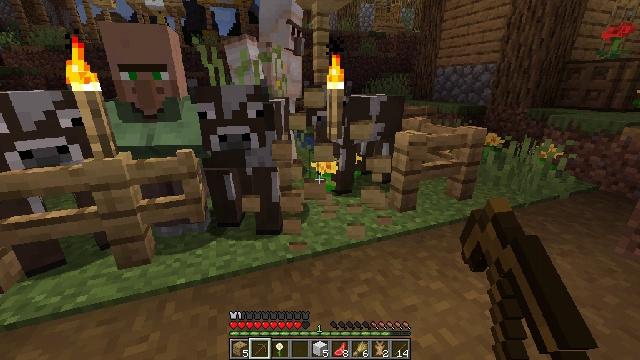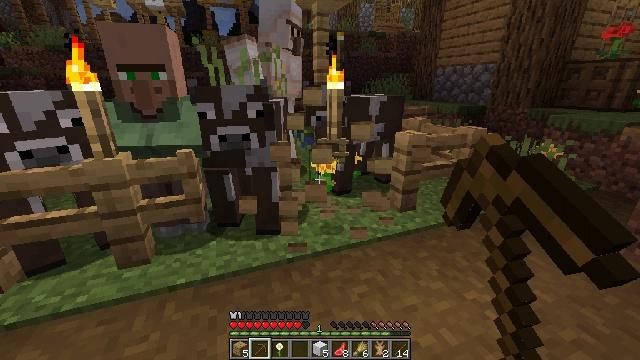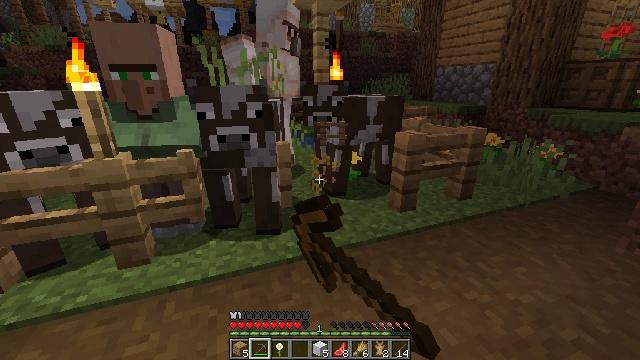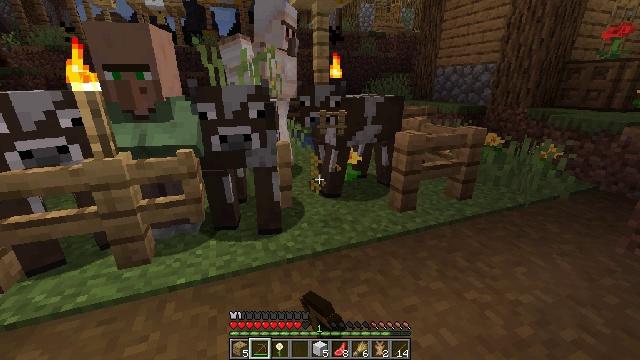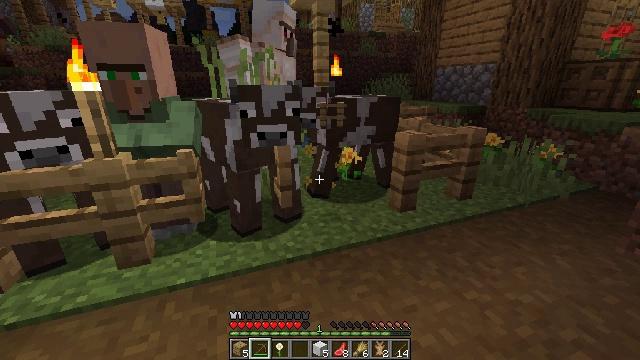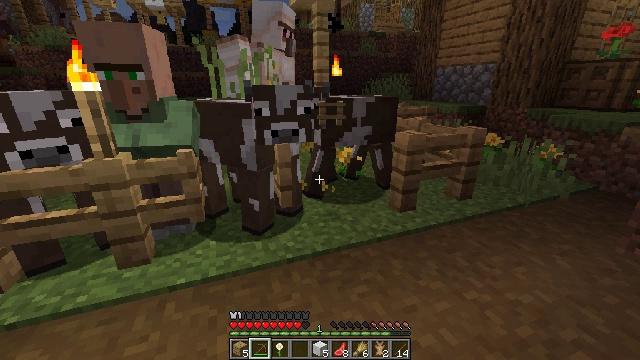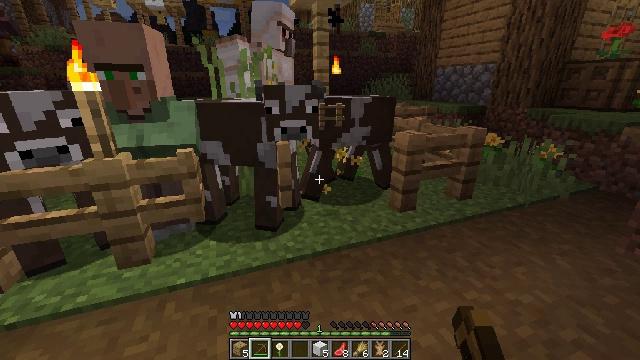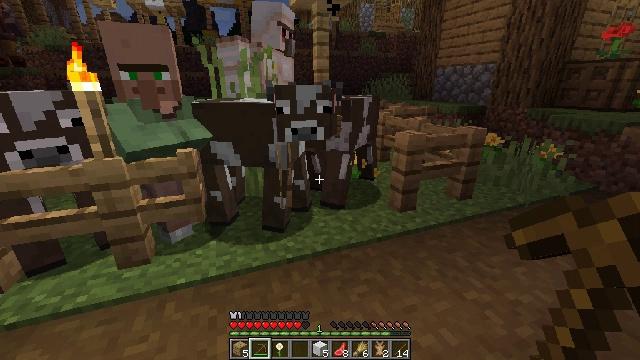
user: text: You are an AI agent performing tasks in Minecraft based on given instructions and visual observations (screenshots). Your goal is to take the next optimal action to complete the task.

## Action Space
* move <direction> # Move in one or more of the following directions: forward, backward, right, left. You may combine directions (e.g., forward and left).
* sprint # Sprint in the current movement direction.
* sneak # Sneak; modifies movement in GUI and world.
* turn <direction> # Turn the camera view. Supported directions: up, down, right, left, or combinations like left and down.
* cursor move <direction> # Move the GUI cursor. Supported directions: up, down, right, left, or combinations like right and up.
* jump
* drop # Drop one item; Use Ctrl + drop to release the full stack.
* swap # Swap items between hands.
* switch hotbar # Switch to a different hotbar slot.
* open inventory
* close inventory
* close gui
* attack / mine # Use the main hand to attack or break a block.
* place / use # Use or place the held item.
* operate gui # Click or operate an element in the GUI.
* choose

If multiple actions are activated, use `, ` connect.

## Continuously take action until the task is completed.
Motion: motion action
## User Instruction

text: Gather dandelions in the field.
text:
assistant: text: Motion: attack / mine
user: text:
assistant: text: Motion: attack / mine
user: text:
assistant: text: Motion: attack / mine
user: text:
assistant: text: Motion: attack / mine
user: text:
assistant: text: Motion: no_op
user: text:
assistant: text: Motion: no_op
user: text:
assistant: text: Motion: no_op
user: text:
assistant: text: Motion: no_op